Question: I have a simple div on a page:
'''
<div>Some Text</div>
'''
Is it possible with CSS, to make something like this:

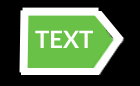
Answer: You can use this code to make a similar arrow
'''
<div class="arrow_box">Arrow</div>
'''
'''
.arrow_box {
position: relative;
background: #20d568;
border: 10px solid #ffffff;
}
.arrow_box:after, .arrow_box:before {
left: 100%;
top: 50%;
border: solid transparent;
content: " ";
height: 0;
width: 0;
position: absolute;
pointer-events: none;
}
.arrow_box:after {
border-color: rgba(32, 213, 104, 0);
border-left-color: #20d568;
border-width: 70px;
margin-top: -70px;
}
.arrow_box:before {
border-color: rgba(255, 255, 255, 0);
border-left-color: #ffffff;
border-width: 84px;
margin-top: -84px;
}
'''
There is even a <URL> to produce similar snippet like the one mentioned above.
Hope this helps!